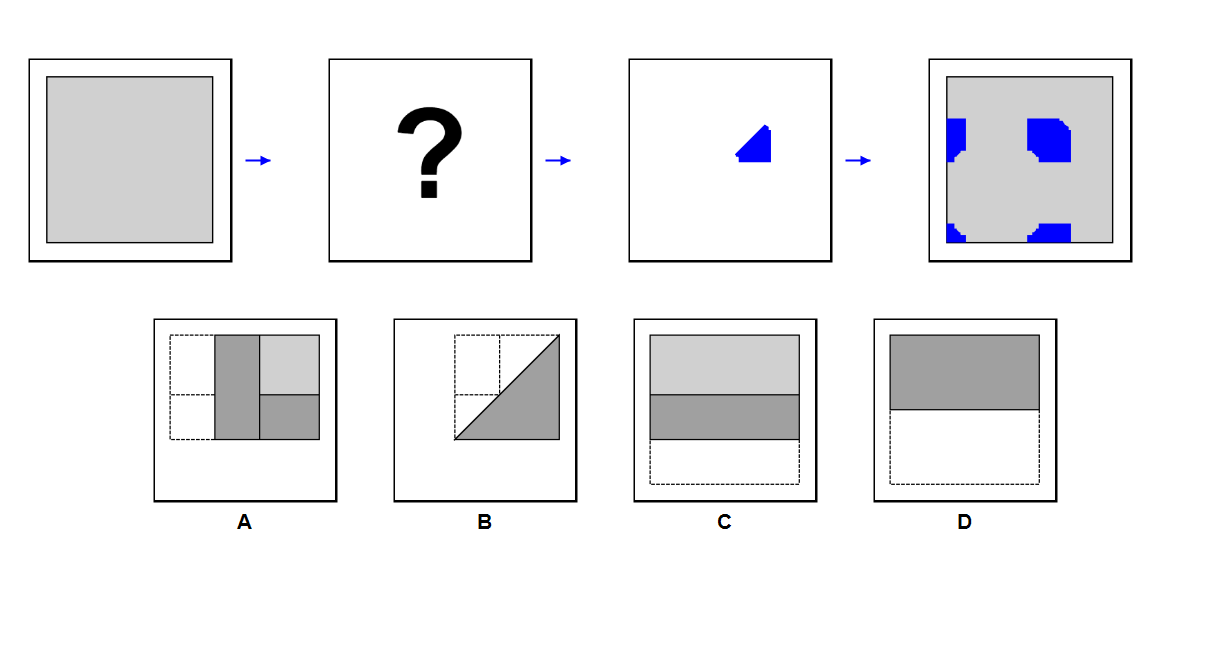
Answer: D